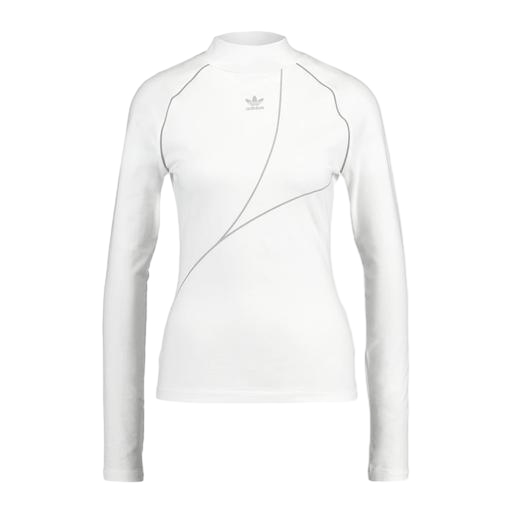
white women's long-sleeve top, long-sleeve top, z 6 long sleeve tee, white background